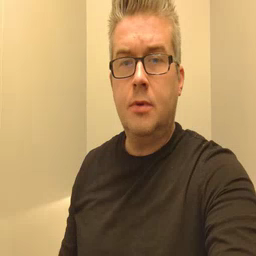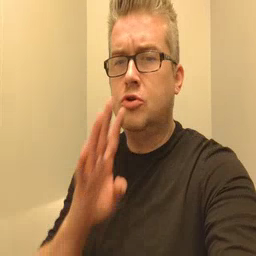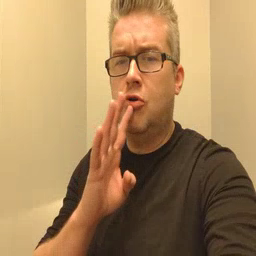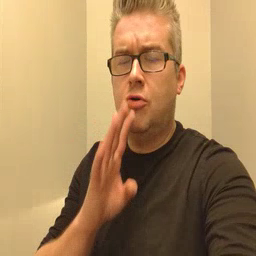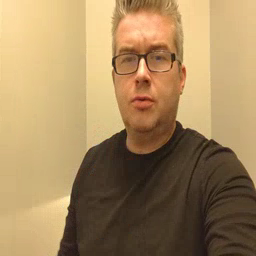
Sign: talk